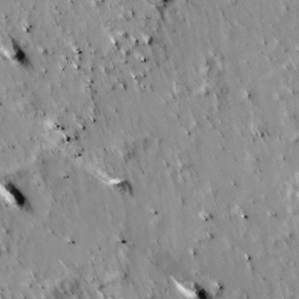
Label: non_frost